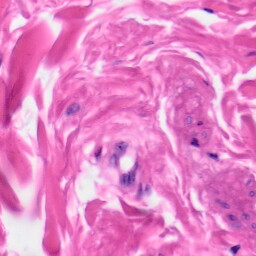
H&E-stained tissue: Skin